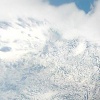
Label: cloud